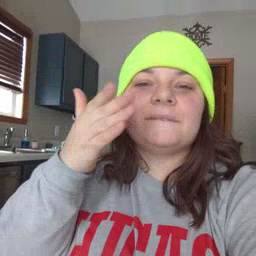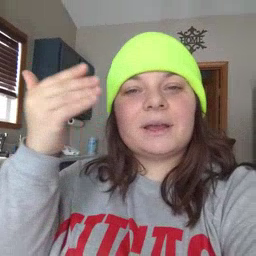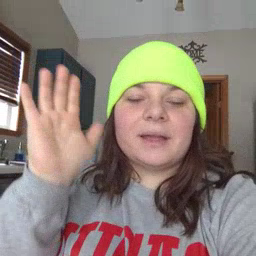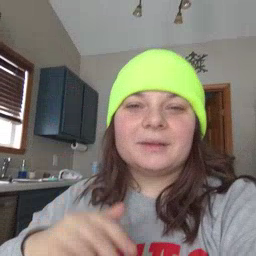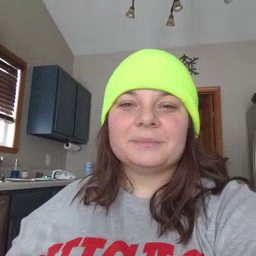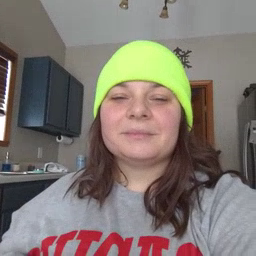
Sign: flag